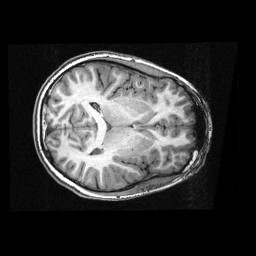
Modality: T1w
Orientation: axial
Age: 12
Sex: male
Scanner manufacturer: siemens
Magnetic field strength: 3 T
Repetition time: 2.3 s
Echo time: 0.00336 s